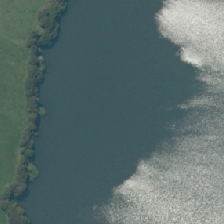
Land cover: lake_pond